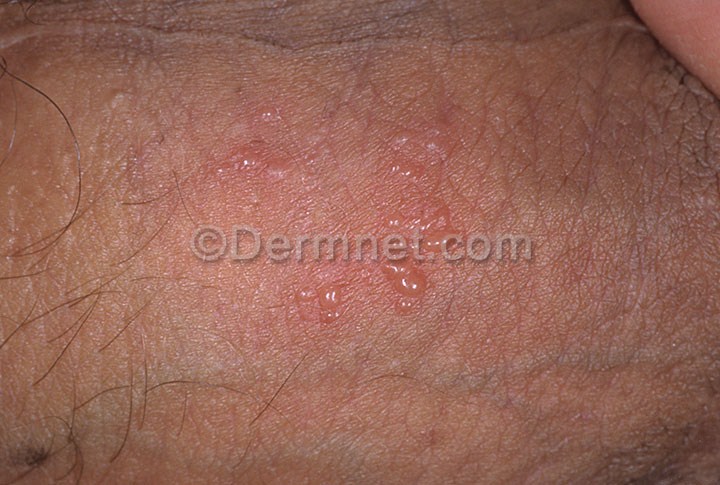
Disease: Herpes HPV and other STDs Photos